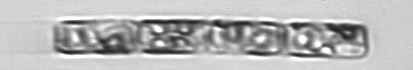
Label: Guinardia_delicatula